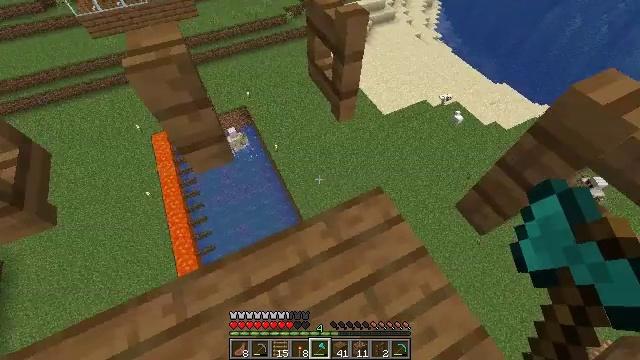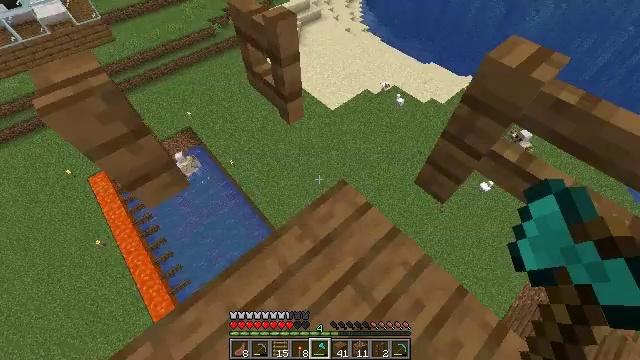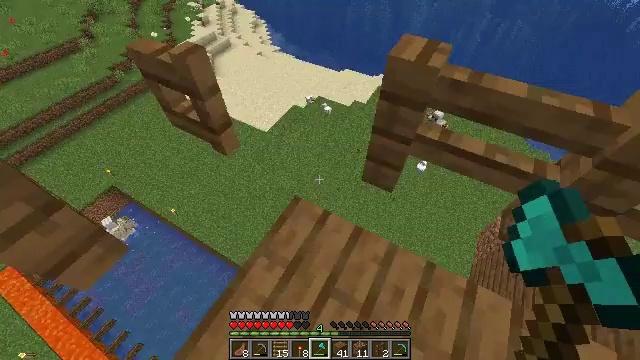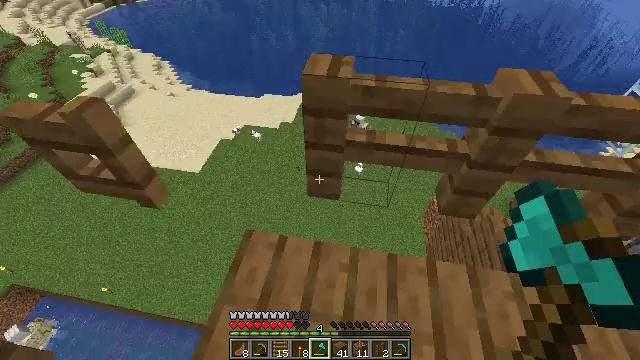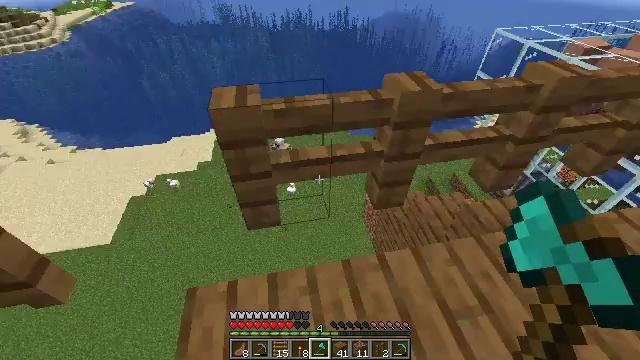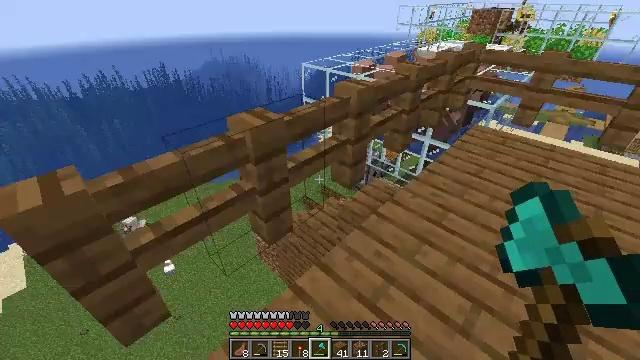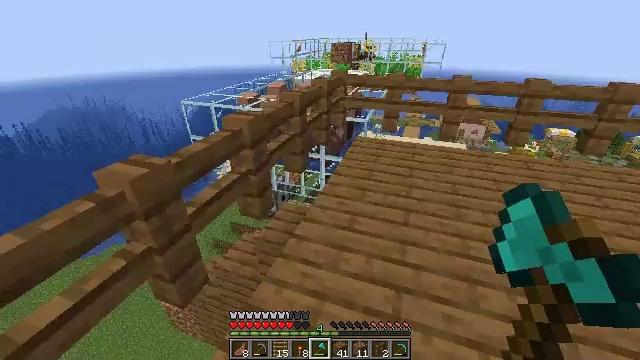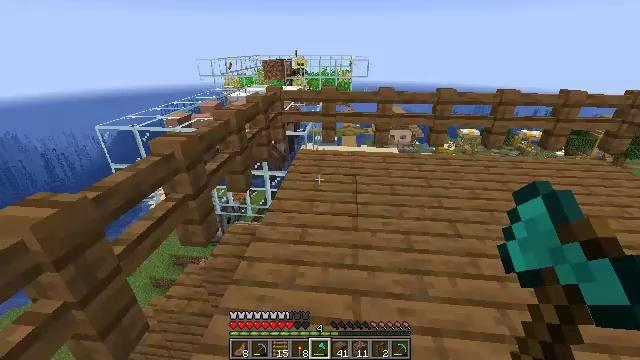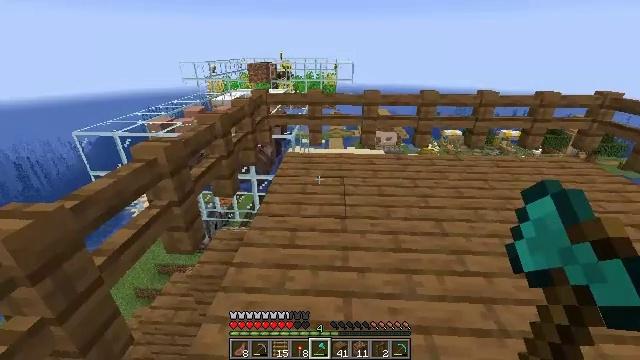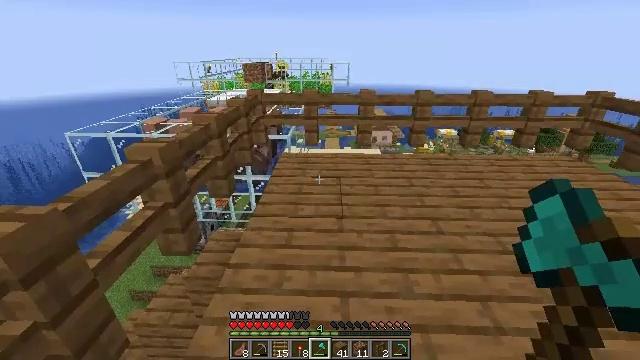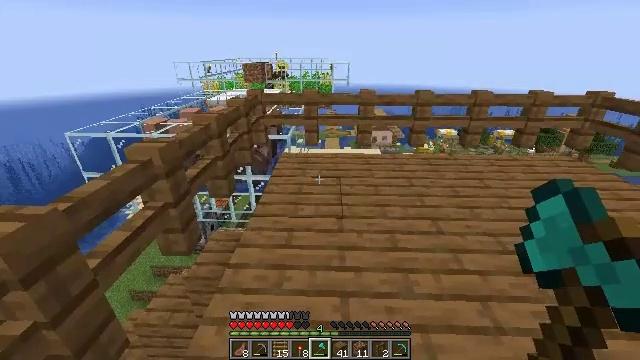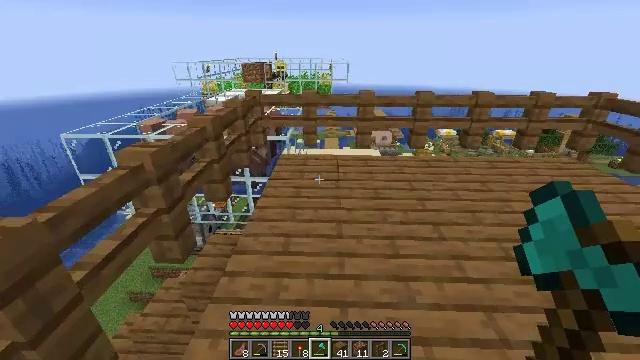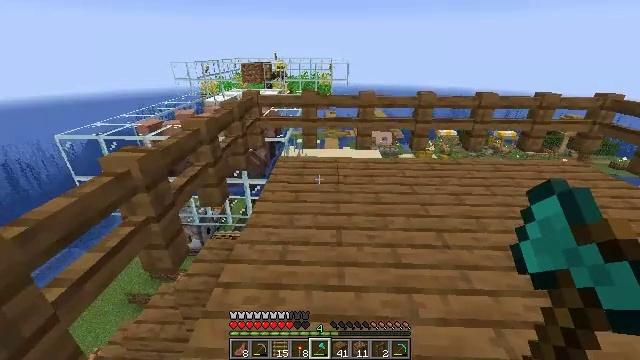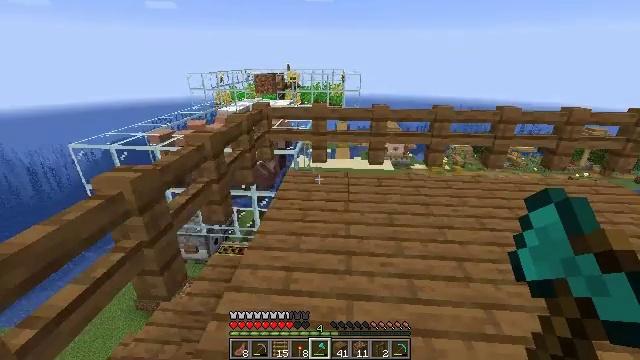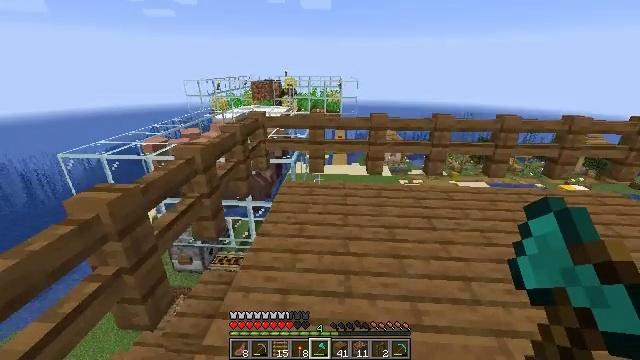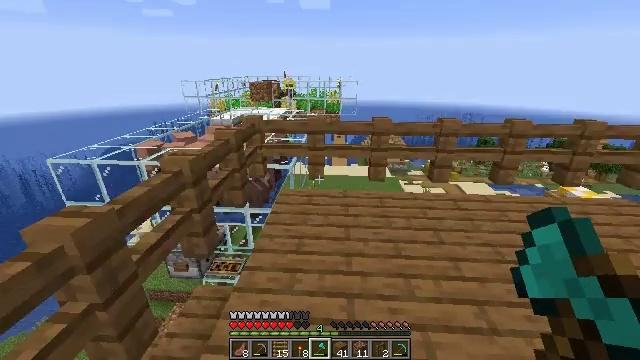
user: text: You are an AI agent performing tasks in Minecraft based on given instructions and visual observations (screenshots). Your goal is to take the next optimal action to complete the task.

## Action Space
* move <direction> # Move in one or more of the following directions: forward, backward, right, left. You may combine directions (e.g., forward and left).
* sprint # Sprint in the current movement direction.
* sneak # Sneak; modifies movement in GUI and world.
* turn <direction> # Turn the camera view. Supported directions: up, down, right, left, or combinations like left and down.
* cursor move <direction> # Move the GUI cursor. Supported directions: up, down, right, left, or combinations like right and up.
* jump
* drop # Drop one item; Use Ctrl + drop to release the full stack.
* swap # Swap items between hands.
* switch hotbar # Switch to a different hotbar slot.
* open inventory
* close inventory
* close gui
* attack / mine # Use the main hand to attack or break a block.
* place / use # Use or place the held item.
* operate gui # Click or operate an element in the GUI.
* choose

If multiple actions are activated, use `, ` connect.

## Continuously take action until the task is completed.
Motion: motion action
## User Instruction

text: Gather spruce fence pieces.
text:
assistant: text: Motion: turn right
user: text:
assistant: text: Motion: turn right and up
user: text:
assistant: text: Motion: turn right and up
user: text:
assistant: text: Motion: turn right and up
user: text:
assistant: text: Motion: turn right and up
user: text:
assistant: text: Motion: turn right and up
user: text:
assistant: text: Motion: turn right and up
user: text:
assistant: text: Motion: turn right
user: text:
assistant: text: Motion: no_op
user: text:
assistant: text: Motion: no_op
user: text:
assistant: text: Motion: move forward
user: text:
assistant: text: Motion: move forward
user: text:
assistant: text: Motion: move forward, turn left and up
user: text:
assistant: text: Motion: move forward, turn up
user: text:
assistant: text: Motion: move forward
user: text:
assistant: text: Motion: move forward
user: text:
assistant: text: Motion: move forward
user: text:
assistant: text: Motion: move forward
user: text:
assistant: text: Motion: move forward, turn left
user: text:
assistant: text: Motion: move forward, turn left and down
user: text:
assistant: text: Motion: turn left and down
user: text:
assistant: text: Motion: turn left
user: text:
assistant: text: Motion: no_op
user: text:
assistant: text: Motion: no_op
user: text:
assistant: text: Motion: move forward
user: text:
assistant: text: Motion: move forward
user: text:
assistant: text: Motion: move forward, turn down
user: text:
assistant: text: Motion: move forward, turn down
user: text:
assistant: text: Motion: move forward, turn down
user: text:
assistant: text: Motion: turn down